Question: I have a Twitter "widget" on my site where I allow users to login and pull in their twitter details and home timeline. I'm using OAuth for this and I have a little concern over rate limiting. In my widget, I'm having to make 2 requests every time I need the latest data. One request for the users details (and latest status) (the top section of my widget), and a separate request for their home timeline (the bottom section of my widget). What I'm wondering is if there is a way to get both with a single request. It just seems like it's a waste of requests to have to do it twice. Any way to do this or is this something I need to make a feature request for to Twitter? Does anyone else think that it would make sense for Twitter to always return the latest user details with each API request/result?

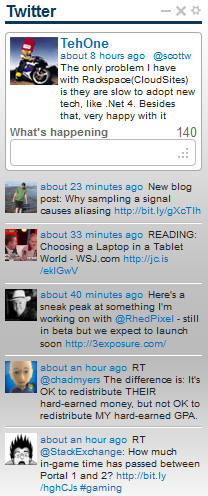
Answer: Your best bet is not to pull the user details with every refresh; cache it locally and only update the display of user details intermittently. Or give your use an option so they can control their own rate limit usage.